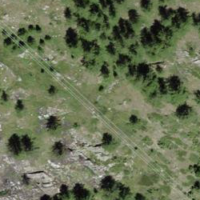
EUNIS habitat code: 43
Species observed at this site:
Parnassia palustris